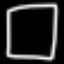
Label: square